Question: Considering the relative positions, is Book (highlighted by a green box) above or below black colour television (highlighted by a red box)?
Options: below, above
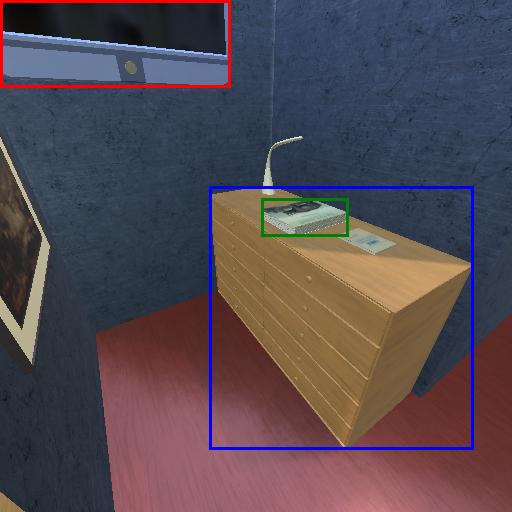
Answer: below